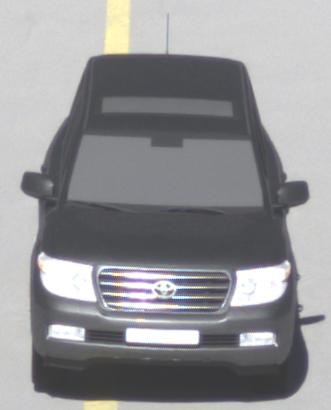
Make: Toyota
Model: Land Cruiser V8 4.7
Detailed model: Land Cruiser V8 (J20)
Model produced from: 2008/03
Model produced until: 2009/11
Doors: 5
Color: gray
Road condition: dry road
Daytime: midday
Contrast: high contrast